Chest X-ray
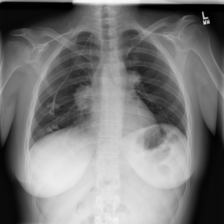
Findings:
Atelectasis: negative
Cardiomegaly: negative
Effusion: negative
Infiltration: negative
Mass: negative
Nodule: negative
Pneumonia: negative
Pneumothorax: negative
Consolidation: positive
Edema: negative
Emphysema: negative
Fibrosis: negative
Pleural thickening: negative
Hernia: negative